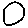
Label: circle